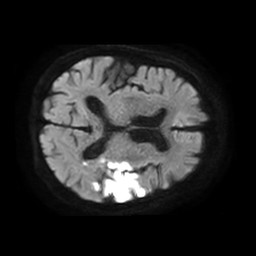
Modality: TRACE
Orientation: axial
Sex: female
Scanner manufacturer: philips
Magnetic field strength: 1.5 T
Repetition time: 3.393 s
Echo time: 0.06922 s